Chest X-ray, AP view. Patient: 41 years old, sex M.
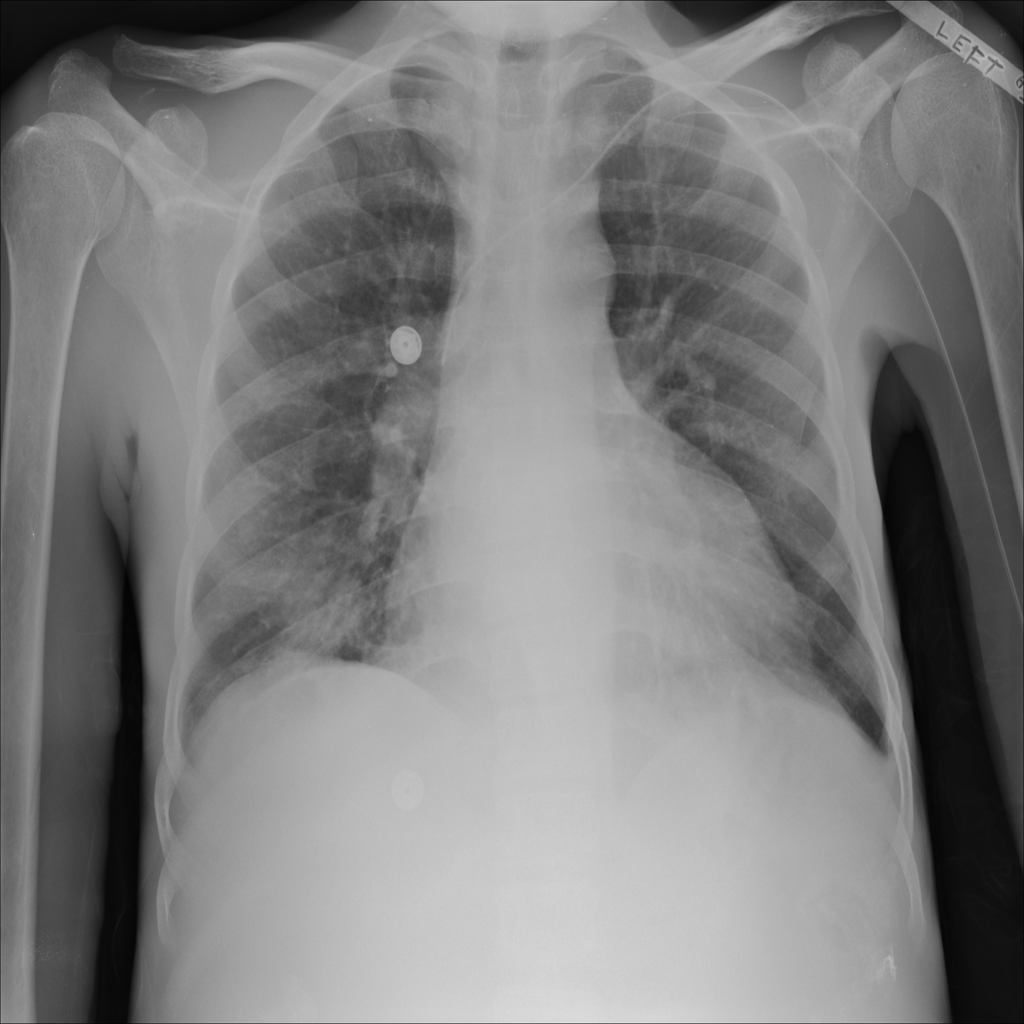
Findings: Nodule, Pneumonia